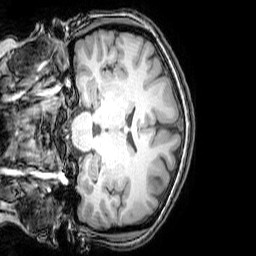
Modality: T1w
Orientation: coronal
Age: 26
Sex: female
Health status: healthy
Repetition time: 0.081 s
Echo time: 0.037 s